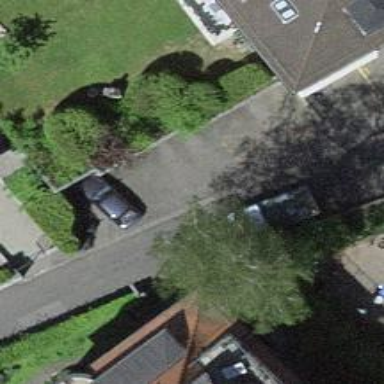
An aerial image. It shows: Parking entrance.